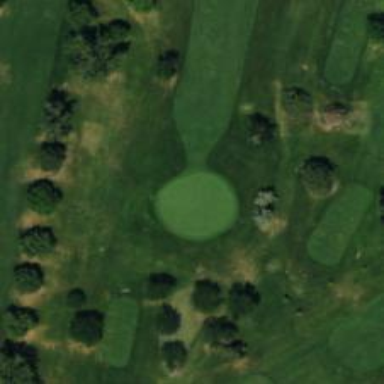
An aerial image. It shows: Golf hole.